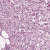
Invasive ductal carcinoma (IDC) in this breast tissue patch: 1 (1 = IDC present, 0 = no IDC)